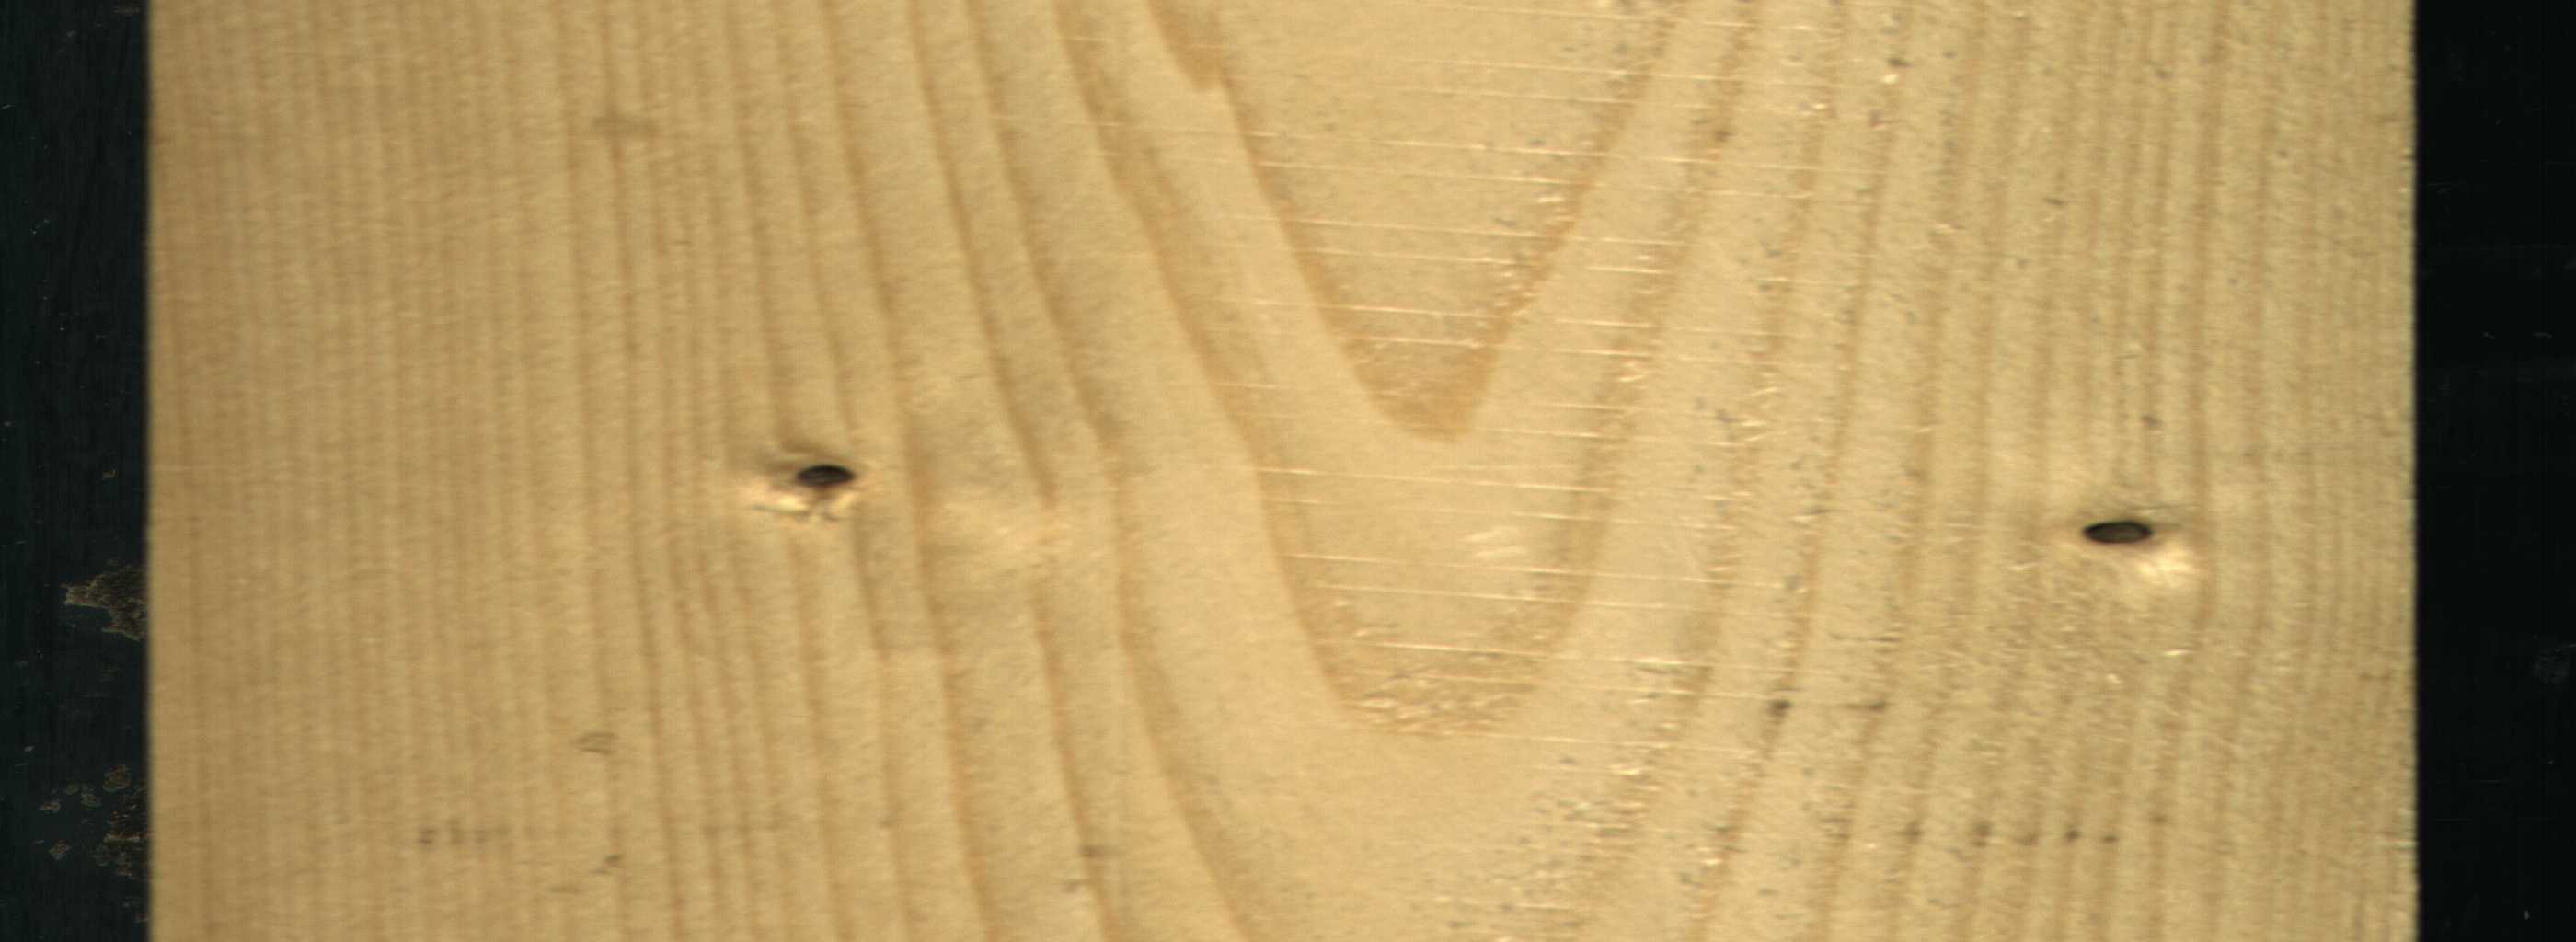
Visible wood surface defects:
Dead_Knot
Dead_Knot